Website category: movie
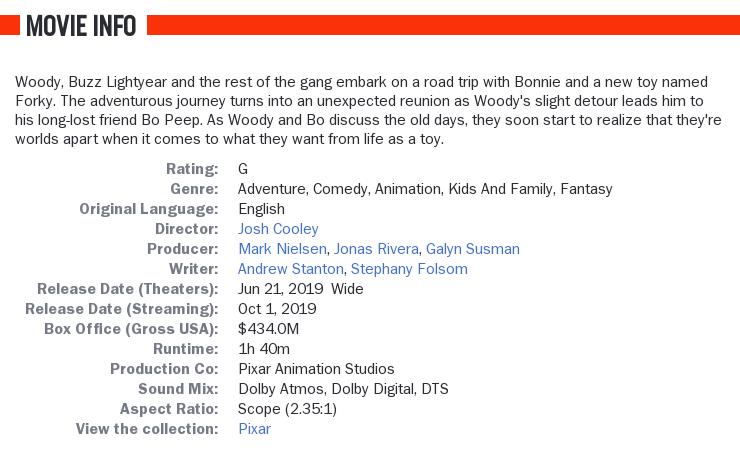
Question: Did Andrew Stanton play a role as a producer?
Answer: no

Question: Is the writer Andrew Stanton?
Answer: yes

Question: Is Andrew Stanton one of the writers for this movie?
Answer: yes

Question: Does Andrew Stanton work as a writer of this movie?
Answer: yes

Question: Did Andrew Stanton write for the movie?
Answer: yes

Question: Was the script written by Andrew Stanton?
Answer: yes

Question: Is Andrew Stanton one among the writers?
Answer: yes

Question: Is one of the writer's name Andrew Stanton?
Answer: yes

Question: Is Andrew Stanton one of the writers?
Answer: yes

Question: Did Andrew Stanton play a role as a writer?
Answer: yes

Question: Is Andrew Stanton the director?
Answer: no

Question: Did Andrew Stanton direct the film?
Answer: no

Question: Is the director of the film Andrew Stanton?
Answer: no

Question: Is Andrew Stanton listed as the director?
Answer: no

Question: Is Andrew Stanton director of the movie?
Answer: no

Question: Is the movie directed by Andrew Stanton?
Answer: no

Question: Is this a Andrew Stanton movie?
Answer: no

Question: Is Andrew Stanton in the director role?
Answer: no

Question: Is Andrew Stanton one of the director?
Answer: no

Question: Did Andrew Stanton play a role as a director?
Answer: no

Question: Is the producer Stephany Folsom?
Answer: no

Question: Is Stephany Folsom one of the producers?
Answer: no

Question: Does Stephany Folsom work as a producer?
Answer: no

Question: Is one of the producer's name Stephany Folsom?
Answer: no

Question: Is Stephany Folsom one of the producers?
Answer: no

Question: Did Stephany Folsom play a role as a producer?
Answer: no

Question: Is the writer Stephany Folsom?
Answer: yes

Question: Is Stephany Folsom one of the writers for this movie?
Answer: yes

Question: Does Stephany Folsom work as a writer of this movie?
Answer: yes

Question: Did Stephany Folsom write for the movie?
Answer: yes

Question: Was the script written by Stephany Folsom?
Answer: yes

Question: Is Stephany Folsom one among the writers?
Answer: yes

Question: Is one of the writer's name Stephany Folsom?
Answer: yes

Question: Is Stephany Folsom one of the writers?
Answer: yes

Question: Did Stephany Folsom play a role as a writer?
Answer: yes

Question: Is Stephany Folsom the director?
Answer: no

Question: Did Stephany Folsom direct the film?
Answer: no

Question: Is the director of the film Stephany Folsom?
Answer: no

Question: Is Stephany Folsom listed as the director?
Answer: no

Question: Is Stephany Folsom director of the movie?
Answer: no

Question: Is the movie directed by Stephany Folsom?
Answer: no

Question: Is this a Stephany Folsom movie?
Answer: no

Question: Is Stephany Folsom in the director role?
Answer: no

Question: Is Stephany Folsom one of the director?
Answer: no

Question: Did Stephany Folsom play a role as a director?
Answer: no